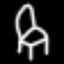
Label: chair